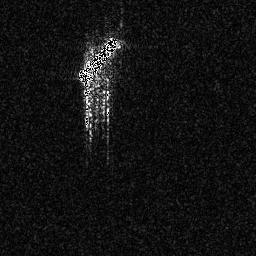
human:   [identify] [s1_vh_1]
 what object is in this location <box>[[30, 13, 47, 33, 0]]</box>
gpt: <ref>1 large ship at the top</ref>